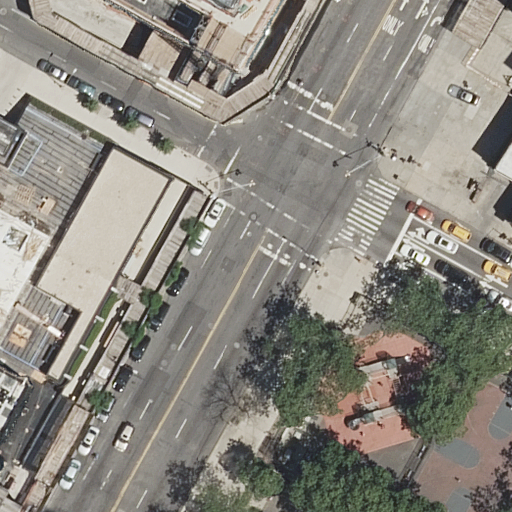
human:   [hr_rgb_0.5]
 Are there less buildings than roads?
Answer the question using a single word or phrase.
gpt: yes

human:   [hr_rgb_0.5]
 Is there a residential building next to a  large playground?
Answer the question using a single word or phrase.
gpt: no

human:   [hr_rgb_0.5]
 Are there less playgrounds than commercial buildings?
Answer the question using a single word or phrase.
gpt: no

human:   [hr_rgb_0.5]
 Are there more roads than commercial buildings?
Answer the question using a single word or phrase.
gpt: yes

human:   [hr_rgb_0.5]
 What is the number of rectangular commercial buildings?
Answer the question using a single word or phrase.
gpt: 0

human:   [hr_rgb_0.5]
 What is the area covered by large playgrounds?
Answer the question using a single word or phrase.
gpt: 0m2

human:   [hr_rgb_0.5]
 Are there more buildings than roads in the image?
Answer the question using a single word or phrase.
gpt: no

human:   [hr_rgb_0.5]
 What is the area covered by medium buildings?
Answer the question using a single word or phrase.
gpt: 237m2

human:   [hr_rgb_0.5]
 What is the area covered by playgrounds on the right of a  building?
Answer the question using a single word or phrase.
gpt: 178m2

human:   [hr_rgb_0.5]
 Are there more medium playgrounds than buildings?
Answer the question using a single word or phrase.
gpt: no

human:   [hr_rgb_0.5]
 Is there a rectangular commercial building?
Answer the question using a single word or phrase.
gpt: no

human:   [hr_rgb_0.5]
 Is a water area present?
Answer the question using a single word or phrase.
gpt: no

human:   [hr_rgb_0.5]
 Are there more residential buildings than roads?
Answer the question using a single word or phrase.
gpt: no

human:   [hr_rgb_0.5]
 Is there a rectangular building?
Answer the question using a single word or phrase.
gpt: yes

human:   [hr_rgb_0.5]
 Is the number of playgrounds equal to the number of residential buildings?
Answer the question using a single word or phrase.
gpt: no

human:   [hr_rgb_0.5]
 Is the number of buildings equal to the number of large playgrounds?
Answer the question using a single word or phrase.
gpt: no

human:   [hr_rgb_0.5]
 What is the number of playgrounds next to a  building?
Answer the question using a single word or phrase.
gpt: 1

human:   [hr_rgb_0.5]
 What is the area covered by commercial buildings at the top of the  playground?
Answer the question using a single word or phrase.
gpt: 0m2

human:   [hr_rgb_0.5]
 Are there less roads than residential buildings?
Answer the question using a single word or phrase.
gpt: no

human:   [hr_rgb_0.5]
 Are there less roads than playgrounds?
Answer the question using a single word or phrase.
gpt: no

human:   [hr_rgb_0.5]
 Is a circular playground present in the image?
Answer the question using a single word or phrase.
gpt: no

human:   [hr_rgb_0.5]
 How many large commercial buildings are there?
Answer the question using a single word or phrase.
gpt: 0

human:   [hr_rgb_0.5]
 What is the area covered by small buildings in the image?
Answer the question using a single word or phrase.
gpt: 0m2

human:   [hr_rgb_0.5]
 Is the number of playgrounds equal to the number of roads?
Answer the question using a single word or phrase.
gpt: no

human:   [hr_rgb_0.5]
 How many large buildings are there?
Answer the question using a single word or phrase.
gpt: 2

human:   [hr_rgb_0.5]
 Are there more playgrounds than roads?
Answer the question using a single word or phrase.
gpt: no

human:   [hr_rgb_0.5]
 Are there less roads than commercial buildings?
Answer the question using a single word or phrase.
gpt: no

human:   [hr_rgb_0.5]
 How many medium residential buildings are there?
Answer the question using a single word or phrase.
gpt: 1

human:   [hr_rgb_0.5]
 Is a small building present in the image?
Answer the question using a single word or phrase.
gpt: no

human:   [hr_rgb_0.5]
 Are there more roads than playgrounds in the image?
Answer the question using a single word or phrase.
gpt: yes

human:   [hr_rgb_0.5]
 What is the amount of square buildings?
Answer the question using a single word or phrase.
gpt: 0

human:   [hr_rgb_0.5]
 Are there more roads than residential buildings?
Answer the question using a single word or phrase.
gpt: yes

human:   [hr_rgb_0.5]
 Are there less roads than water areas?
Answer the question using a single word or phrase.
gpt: no

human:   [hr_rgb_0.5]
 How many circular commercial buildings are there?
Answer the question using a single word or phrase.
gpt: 0

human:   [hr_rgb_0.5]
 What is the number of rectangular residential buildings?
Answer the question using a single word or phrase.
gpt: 2

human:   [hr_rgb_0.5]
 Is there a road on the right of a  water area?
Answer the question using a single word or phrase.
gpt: no